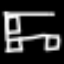
Label: bed